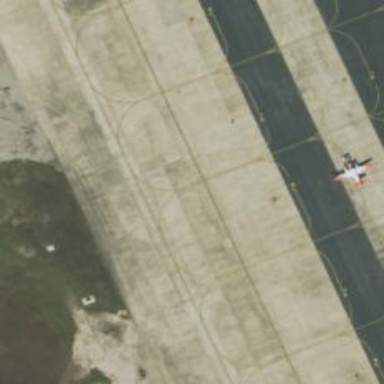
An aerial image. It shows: Image of taxiway at airport.